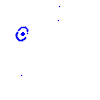
Particle: proton